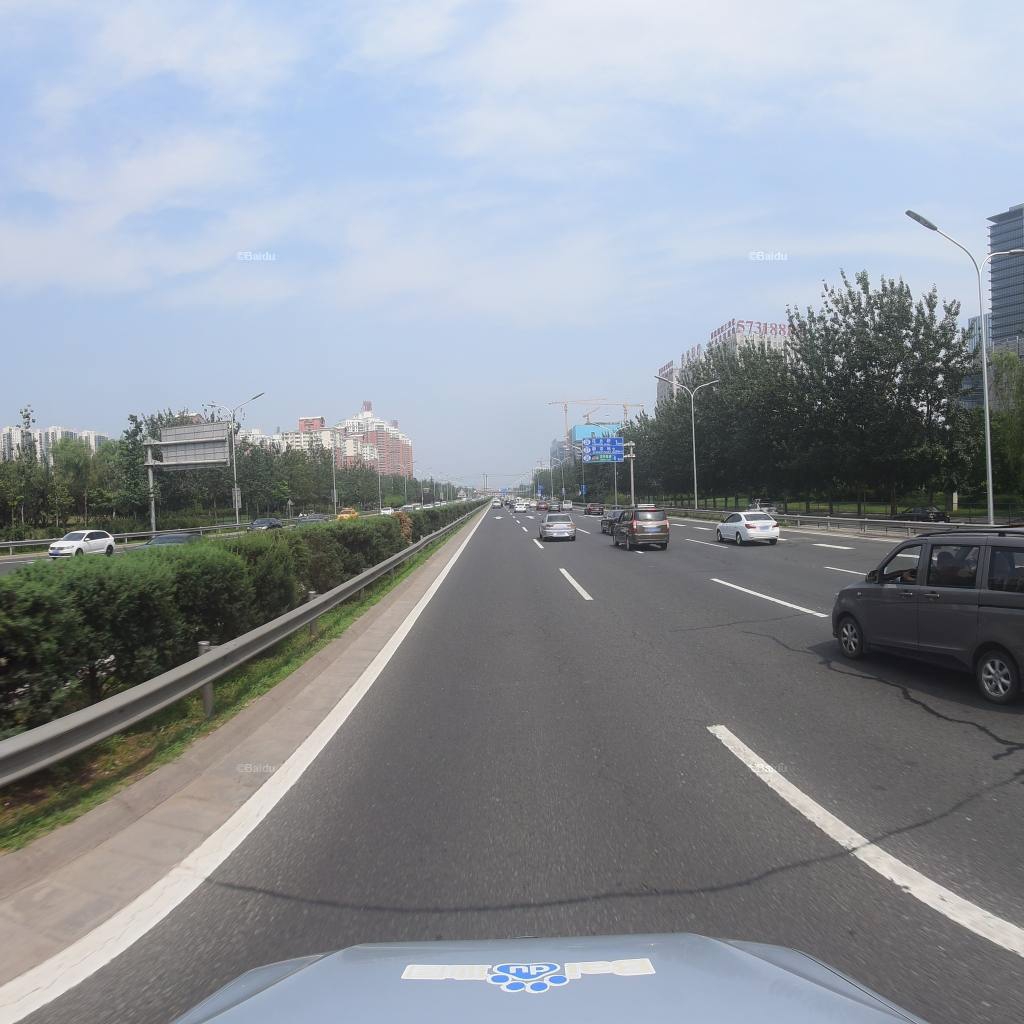
Region: Fengtai
Road damage annotations: transverse patch, transverse patch, longitudinal patch